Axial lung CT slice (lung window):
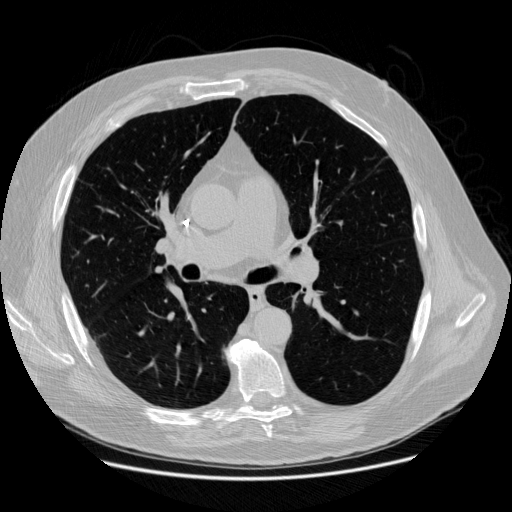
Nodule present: no